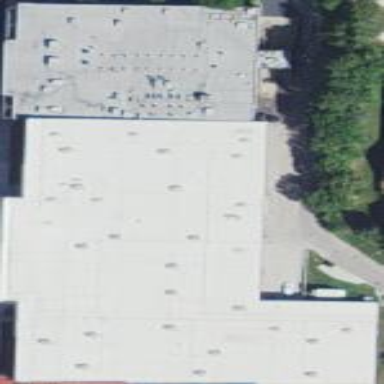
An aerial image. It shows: Commercial building with flat roof.